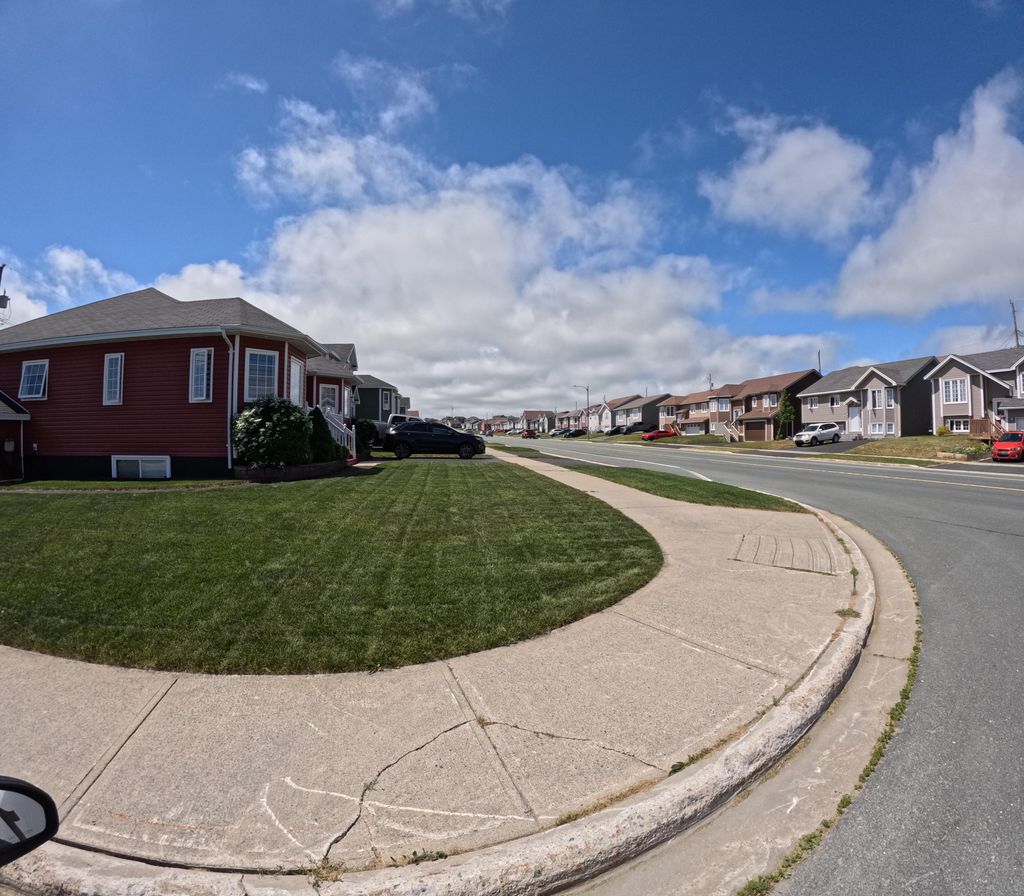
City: st_johns